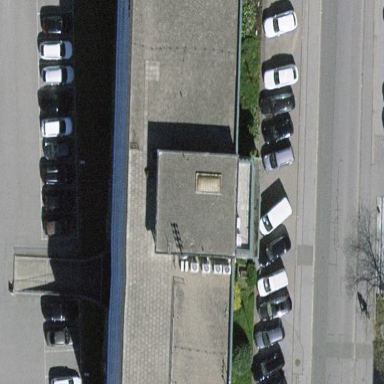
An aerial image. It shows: Office building with flat roof.